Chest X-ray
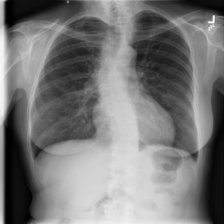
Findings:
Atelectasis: negative
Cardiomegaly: negative
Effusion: negative
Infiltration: negative
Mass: negative
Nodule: negative
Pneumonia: negative
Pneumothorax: negative
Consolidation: negative
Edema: negative
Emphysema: negative
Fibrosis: negative
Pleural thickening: negative
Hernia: negative